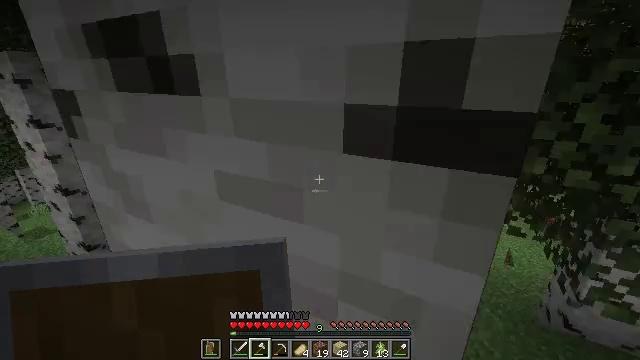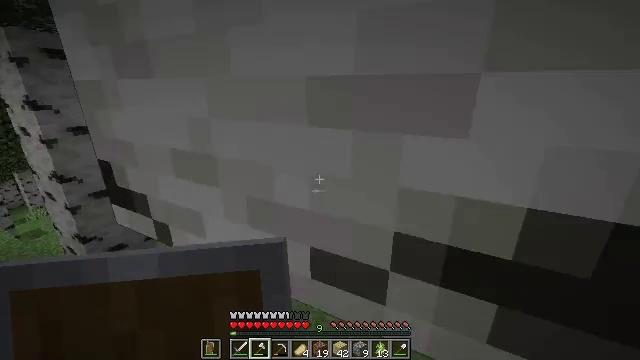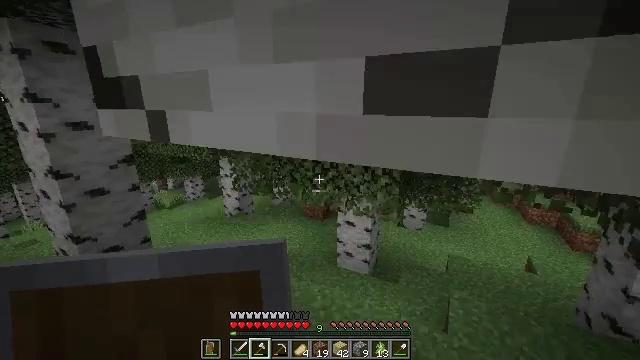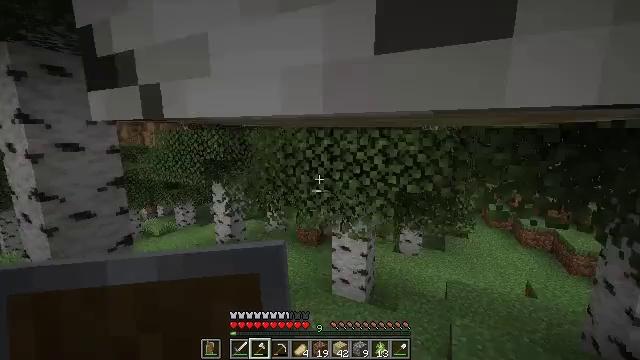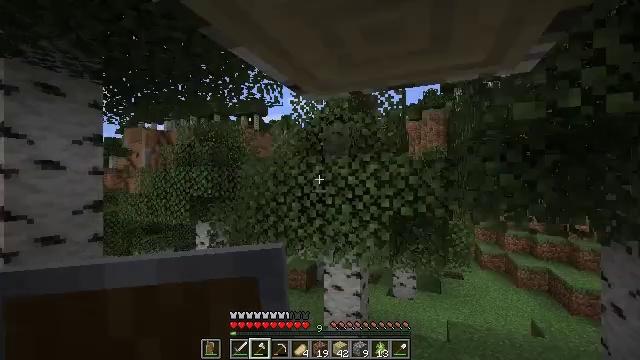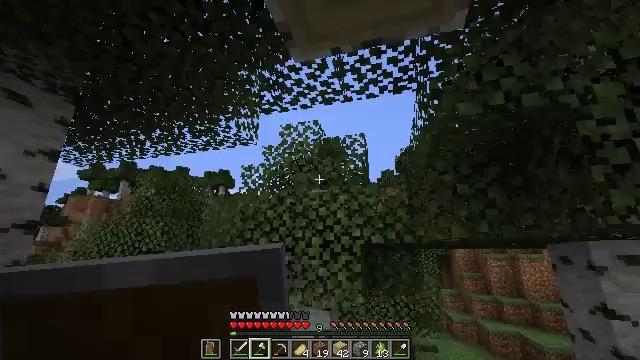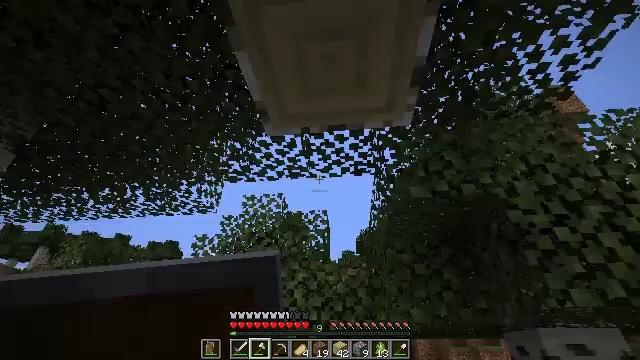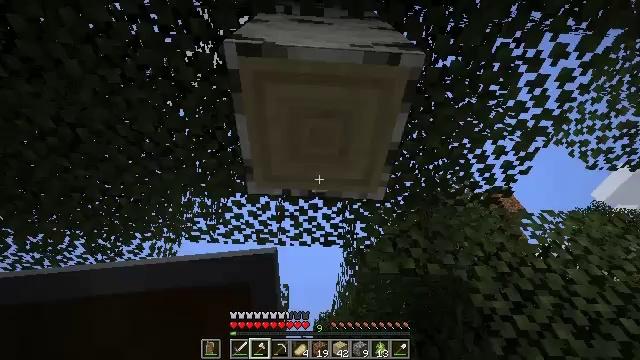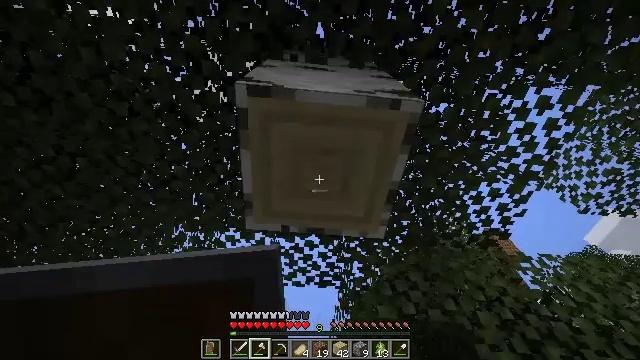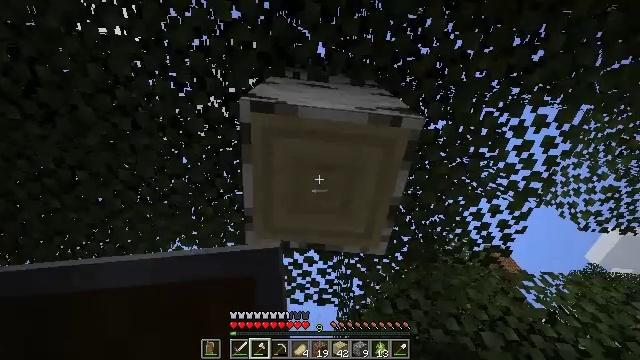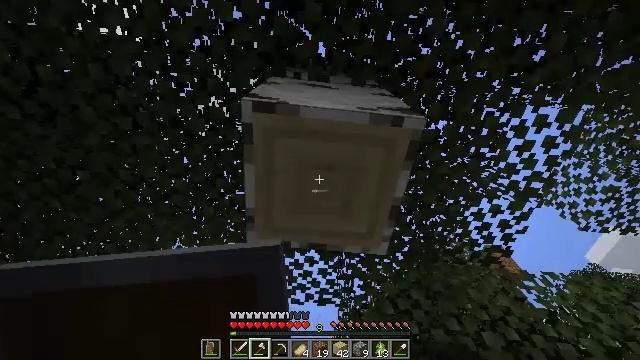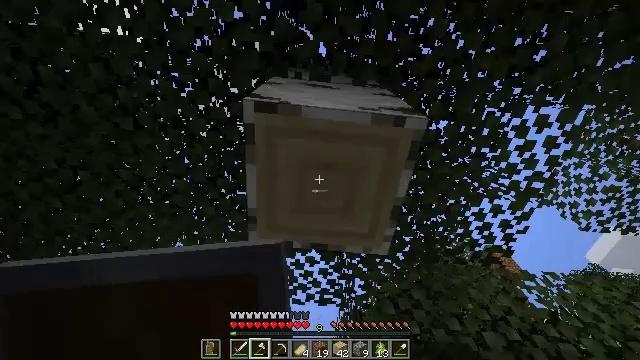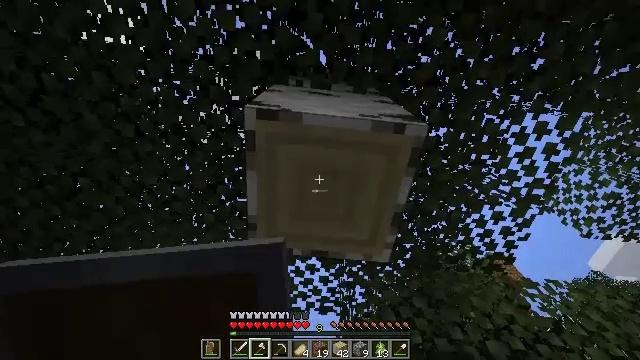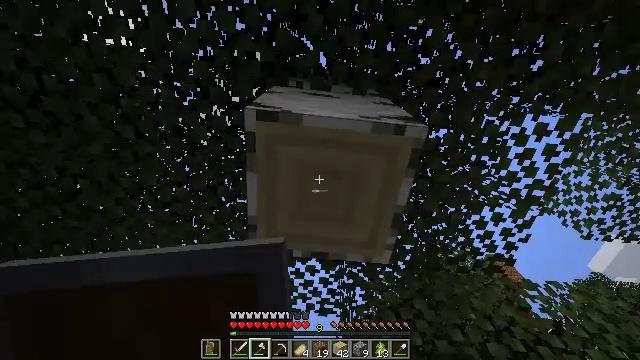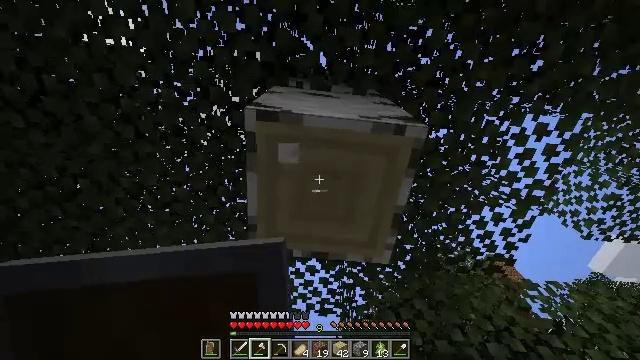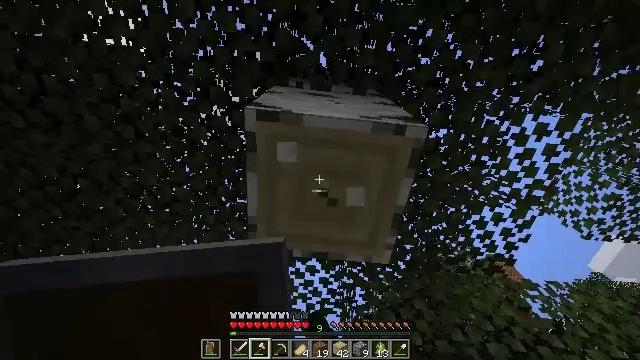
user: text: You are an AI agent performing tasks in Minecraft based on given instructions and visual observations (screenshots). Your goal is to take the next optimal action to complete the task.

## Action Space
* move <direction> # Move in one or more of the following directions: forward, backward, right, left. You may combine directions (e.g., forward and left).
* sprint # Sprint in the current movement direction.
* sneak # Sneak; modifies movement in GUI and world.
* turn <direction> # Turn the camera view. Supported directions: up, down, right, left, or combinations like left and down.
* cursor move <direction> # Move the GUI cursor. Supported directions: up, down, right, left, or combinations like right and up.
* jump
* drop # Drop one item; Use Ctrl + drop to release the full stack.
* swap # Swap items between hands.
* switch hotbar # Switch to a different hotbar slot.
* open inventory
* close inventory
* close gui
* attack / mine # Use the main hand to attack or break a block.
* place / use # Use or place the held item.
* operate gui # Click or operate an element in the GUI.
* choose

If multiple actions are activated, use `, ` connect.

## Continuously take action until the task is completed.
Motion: motion action
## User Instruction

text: Break the birch log in the forest.
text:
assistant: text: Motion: move forward, turn up
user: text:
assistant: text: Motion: move forward, turn up
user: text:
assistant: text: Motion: turn right and up
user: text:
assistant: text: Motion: turn right and up, attack / mine
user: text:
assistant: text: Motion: turn right and up, attack / mine
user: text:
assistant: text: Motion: turn right and up, attack / mine
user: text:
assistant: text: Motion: turn right and up, attack / mine
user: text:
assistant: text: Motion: turn right and up, attack / mine
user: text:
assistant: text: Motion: turn up, attack / mine
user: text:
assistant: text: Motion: attack / mine
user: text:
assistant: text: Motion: attack / mine
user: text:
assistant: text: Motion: turn up, attack / mine
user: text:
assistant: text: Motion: attack / mine
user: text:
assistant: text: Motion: attack / mine
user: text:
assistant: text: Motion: attack / mine
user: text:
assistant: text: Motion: attack / mine
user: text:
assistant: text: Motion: attack / mine
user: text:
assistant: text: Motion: move forward, attack / mine
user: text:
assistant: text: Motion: move forward, attack / mine, jump
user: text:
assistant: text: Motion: move forward, attack / mine, jump
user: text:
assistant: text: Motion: move forward, attack / mine, jump
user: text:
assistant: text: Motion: attack / mine, jump
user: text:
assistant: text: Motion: attack / mine
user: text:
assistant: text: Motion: turn left, attack / mine
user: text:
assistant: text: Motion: turn left, attack / mine
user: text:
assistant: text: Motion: sneak, turn left and up, attack / mine
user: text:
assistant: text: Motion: sneak, turn left and up, attack / mine
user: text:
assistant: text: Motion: sneak, turn left and up, attack / mine
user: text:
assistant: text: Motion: sneak, turn left and up, attack / mine
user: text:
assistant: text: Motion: sneak, turn up, attack / mine